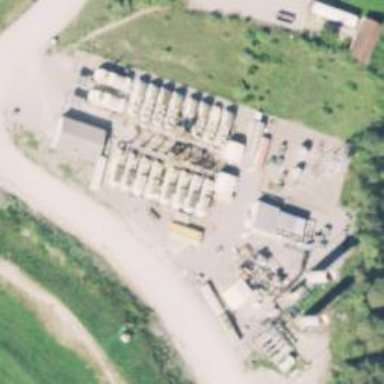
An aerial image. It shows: Generator is pictured.